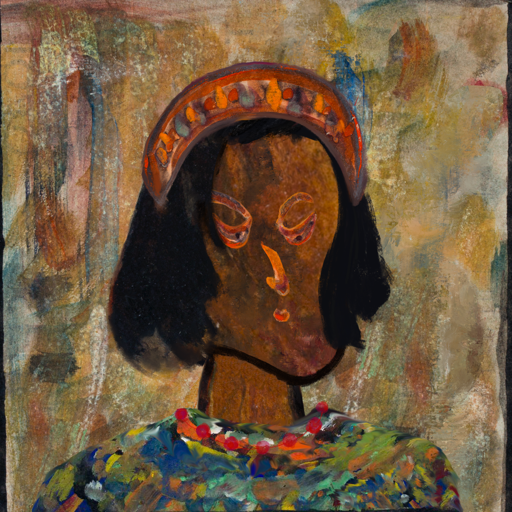
Background: Pipe, Head And Neck Side: Mosgoul, Face Side: Hypocrite, Bust: An_Impression, Hair Side: Mosgoul, Head Accessory: Hypocrite, Second Necklace: Blank, Necklace: Irani_3, Baby: Blank